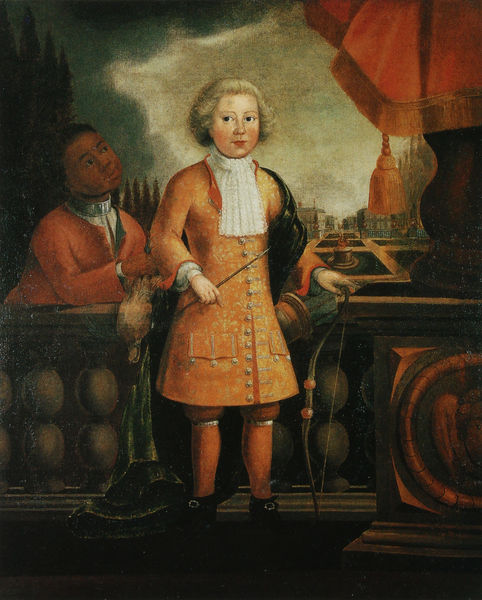
Titel: Henry Darnall III als Kind
Künstler: Justus Engelhardt Kühn
Standort: Baltimore
Institution: Maryland Historical Society
Schlagwörter: adler, baum, dunkel, falke, gemälde, hand, himmel, mann, umhang, vogel, weiß, wolken, bäume, grün, landschaft, menschen, stadt, abend, frankreich, grau, hell, hintergrund, marmor, nase, orange, paris, schwarz, säule, terasse, blick, gebäude, haus, park, rot, schal, schloss, tier, tuch, wolke, muster, ornament, rock, schleife, hose, jacke, jung, architektur, arm, augen, barock, diener, gesicht, kragen, mensch, samt, stehen, stein, taube, bildnis, portrait, porträt, vorhang, felder, häuser, pappeln, brüstung, boden, gewand, haare, mantel, stehend, stoff, adel, kind, klassizismus, personen, vater, musiker, england, knopf, locken, wald, brunnen, garten, zypressen, perücke, balkon, infant, spanien, terrasse, ente, gans, bogen, zwei, lehrer, schuhe, stab, unterricht, jungen, mauer, allee, klein, naiv, französisch, lehnen, wild, könig, steif, sport, halstuch, verzierung, draperie, geländer, kordel, quaste, junge, knöpfe, gehrock, galerie, strümpfe, doppelportrait, neger, knabe, balustrade, bub, komponist, uniform, herrscher, jagd, wappen, schlips, dunkelhäutig, schwarzer, beute, fasan, troddel, prinz, baldachin, mohr, kniestrümpfe, rebhuhn, livree, schnallenschuhe, vorhand, erwachsen, eimer, schütze, eule, köcher, pfeil, sohn, knubbel, royal, spielzeug, schnallen, versailles, jabot, mozart, gartenanlage, schlosspark, dirigent, erziehung, louis, stocks, page, farbiger, speil, pommel, gehrovck, kindmann, spanischer hof, springbrunnen fontäne, trümpfe, mohrin, worhang, borhang, diender, balustrde, pfeeil, fasarn, mozart geige